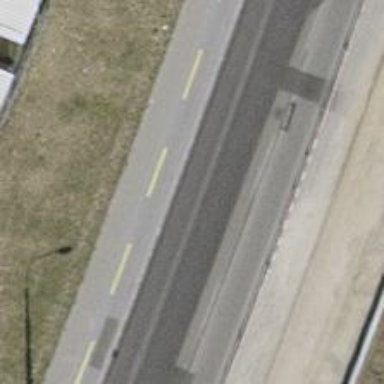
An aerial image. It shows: Asphalt path with sidewalk for both cyclists and pedestrians.